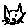
Label: cat